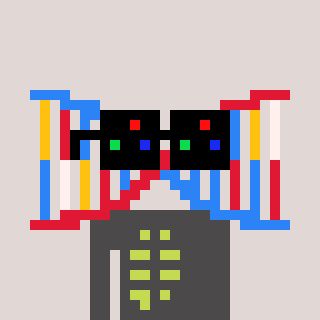
a pixel art character with square black sunglasses, a dna-shaped head and a grayscale-colored body on a warm background